Question: Is there a built-in way to add a character prefix to a 'UITextField' like the screenshot below?

If no, what is the best, most straight-forward way to accomplish this? I am thinking the 'background' property might be able to do this.
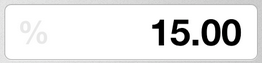
Answer: Simply adding a gray 'UILabel' on top of the 'UITextField' does the trick:

Note that the 'UILabel' behaves like a background image, the entered text stays on top:

Additionally you can add some padding to the 'UITextField' using the following code:
'''
UIView *thePadding = [[UIView alloc] initWithFrame:CGRectMake(0, 0, 5, 20)];
theTextField.leftView = thePadding;
theTextField.leftViewMode = UITextFieldViewModeAlways;
'''
This way the text cannot cover the prefix character.
Adjust the rect to make it working properly in your situation.